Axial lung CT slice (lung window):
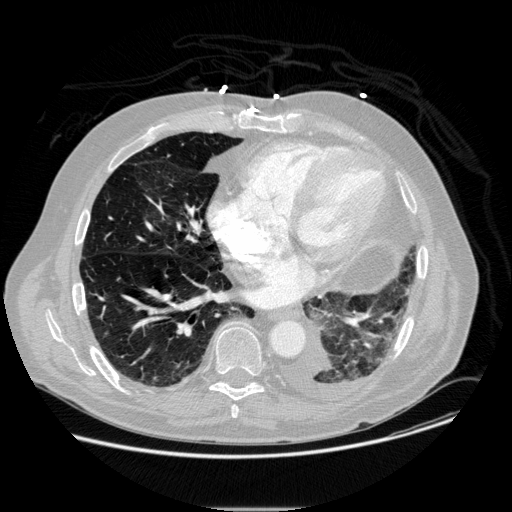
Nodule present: no